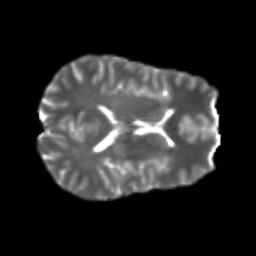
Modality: T2w
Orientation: axial
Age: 25
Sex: male
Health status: healthy
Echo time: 0.074 s